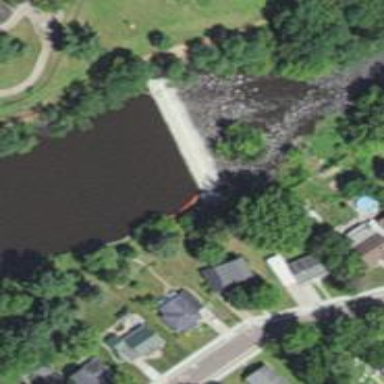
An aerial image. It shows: Weir along the waterway.